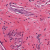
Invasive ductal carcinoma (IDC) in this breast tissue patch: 0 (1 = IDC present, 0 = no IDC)